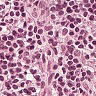
Metastatic tissue present: no